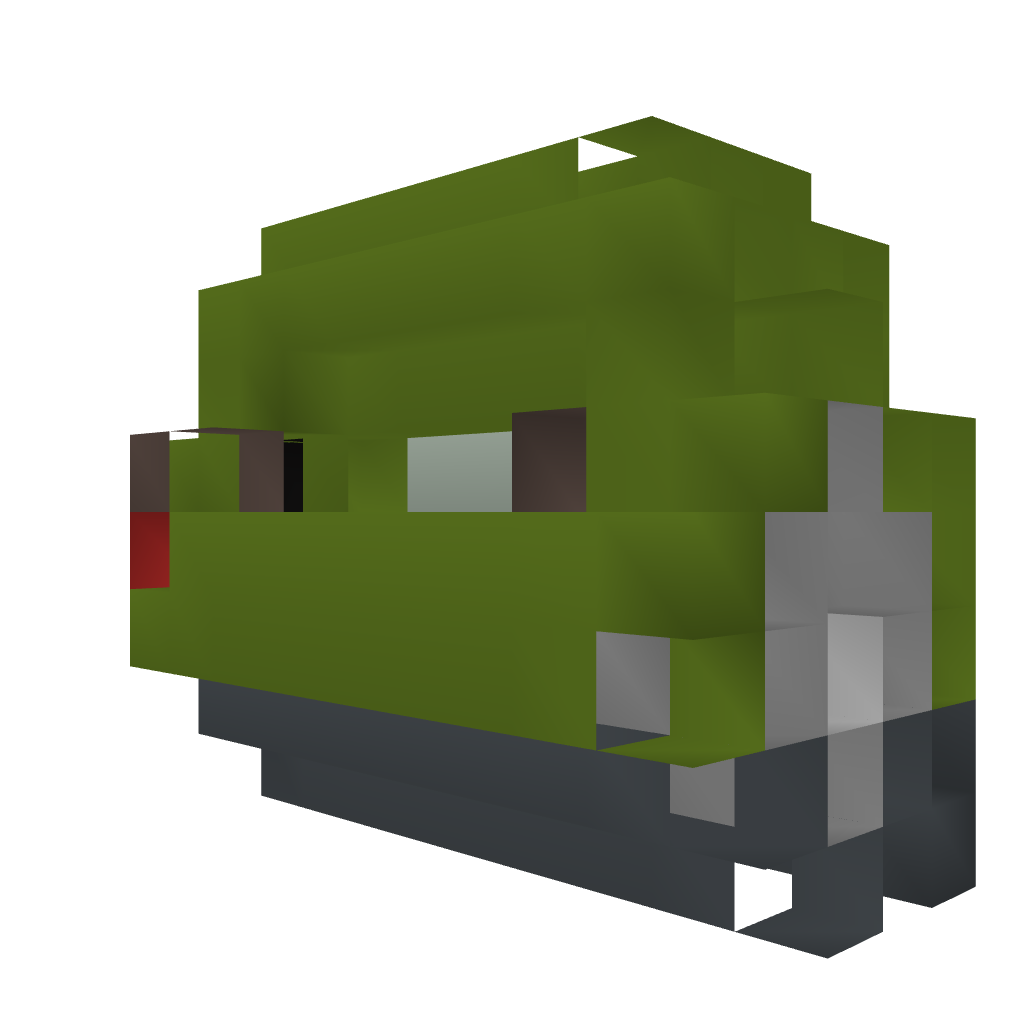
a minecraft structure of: Small Canon (1-5)